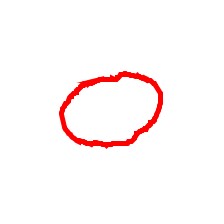
Shape: circle